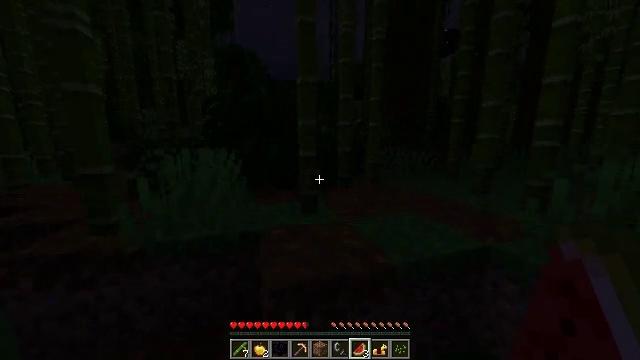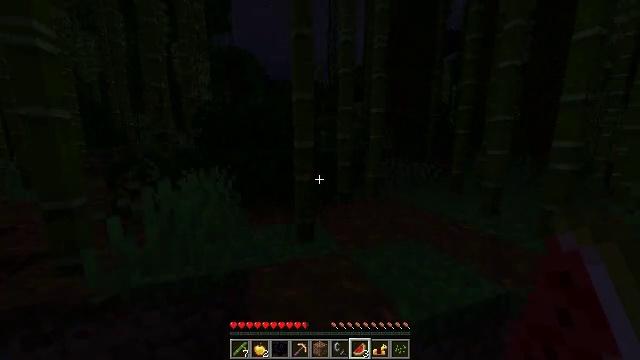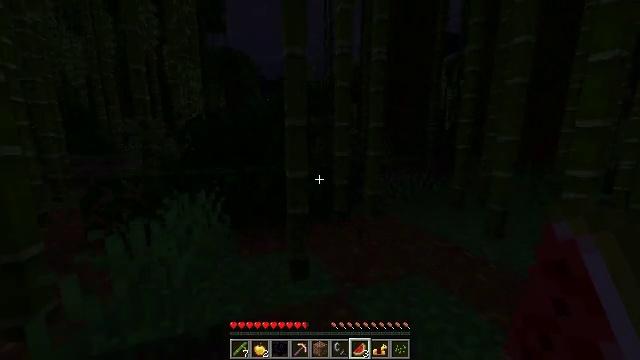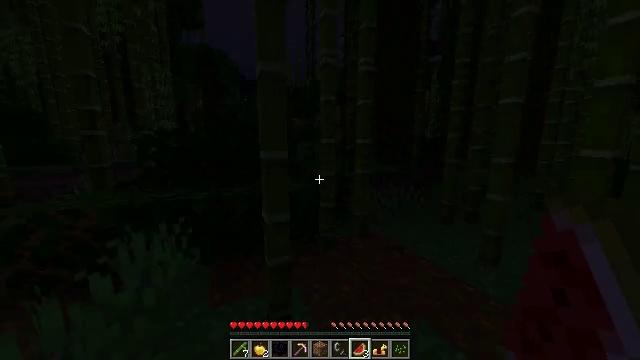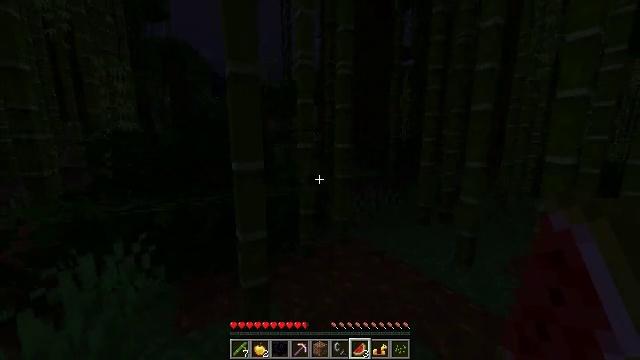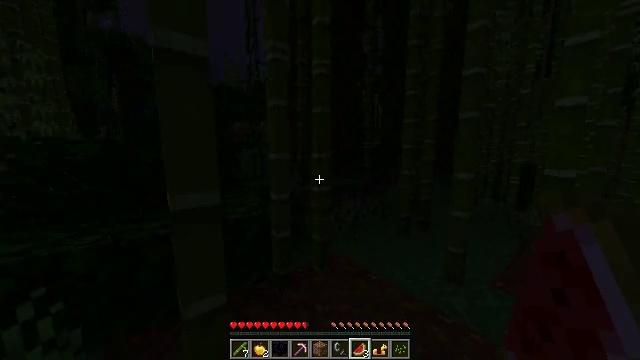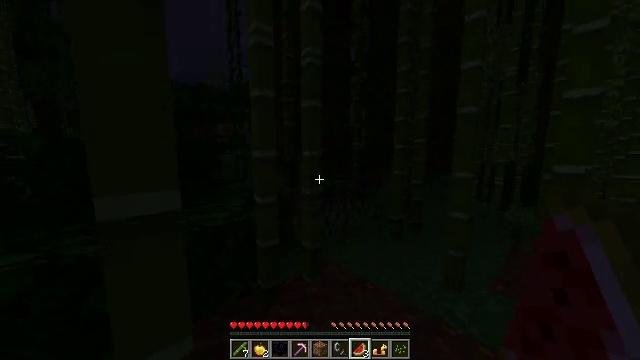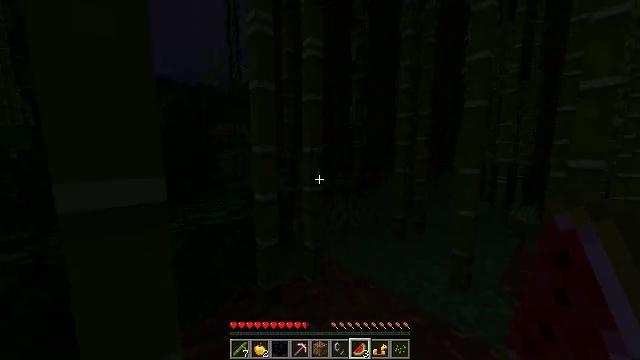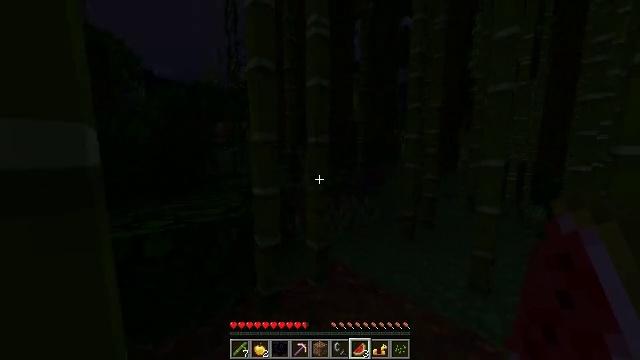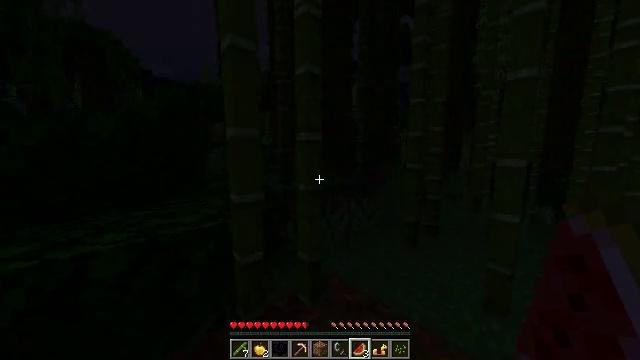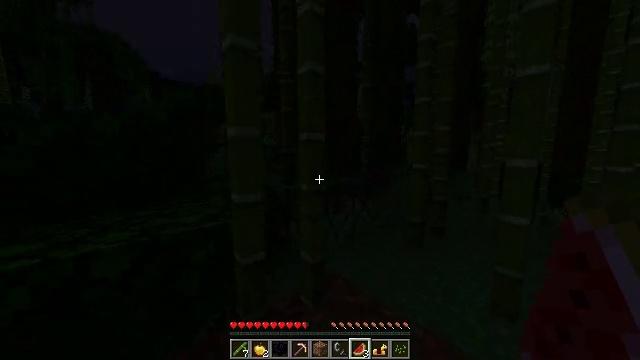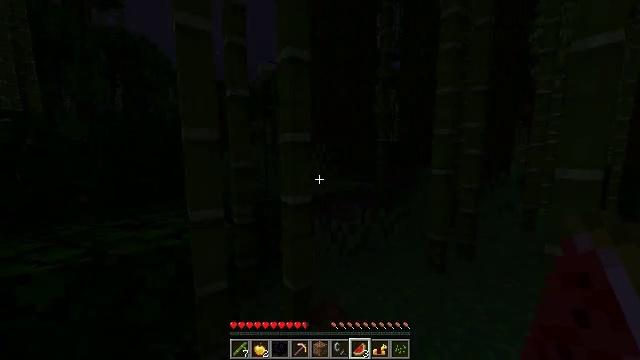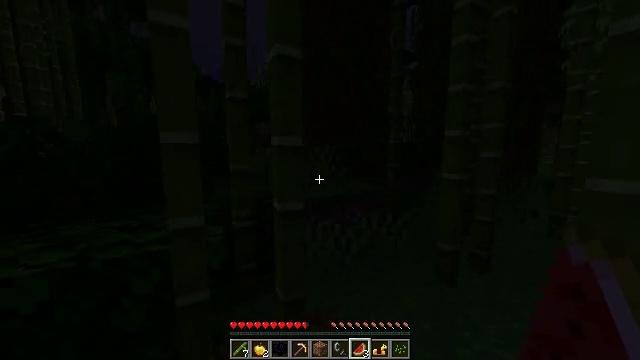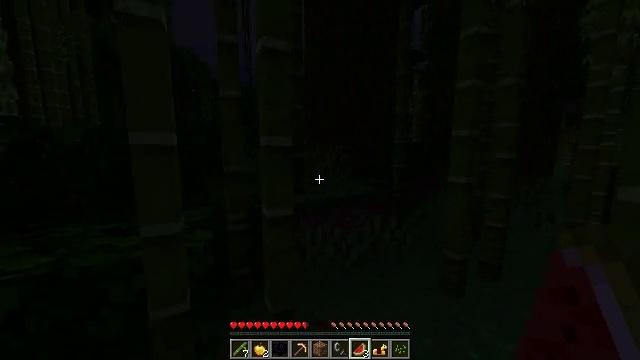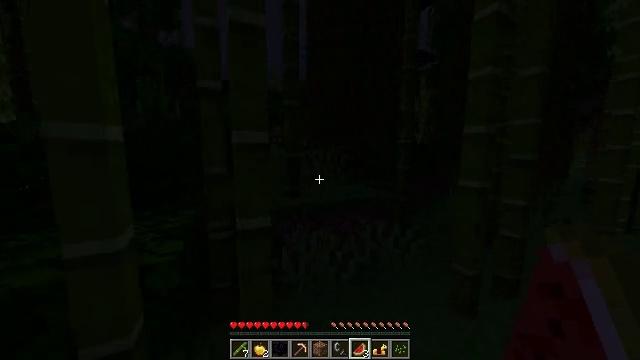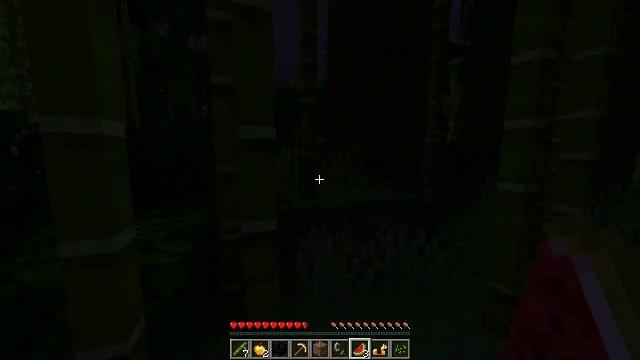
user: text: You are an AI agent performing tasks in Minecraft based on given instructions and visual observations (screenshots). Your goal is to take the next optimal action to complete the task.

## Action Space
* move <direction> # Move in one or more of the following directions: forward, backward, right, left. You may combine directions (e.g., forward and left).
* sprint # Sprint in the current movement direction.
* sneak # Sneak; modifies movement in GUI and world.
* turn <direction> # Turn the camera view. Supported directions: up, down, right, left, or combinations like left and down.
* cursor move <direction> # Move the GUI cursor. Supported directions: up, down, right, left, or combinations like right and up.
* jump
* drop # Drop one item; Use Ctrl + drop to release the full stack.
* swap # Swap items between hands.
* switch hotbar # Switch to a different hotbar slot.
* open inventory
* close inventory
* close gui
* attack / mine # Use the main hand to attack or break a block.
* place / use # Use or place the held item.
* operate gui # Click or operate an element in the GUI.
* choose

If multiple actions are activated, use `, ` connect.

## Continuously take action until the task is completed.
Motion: motion action
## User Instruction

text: Digging the diorite for building material.
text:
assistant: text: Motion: move forward, sprint, jump
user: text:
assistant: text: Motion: move forward, sprint, turn right, jump
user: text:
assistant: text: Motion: move forward, sprint, turn right, jump
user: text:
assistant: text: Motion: move forward, sprint, turn right, jump
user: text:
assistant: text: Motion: move forward, sprint, turn right and up
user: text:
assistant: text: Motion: move forward, sprint, turn right
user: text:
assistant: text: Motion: move forward, sprint
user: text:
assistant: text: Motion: move forward and move right, sprint
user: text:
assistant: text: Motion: move forward and move right, sprint
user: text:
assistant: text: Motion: move forward and move right, sprint, turn left
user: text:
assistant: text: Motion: move forward and move right, sprint, turn left
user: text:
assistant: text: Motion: move forward and move right, sprint, turn left
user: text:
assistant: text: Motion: move forward, sprint, turn left
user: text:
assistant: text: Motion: move forward, sprint, turn left
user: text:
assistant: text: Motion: move forward and move right, sprint, turn left
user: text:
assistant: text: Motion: move forward and move right, sprint, turn left
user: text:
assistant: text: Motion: move forward and move right, sprint, turn left
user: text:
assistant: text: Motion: move forward, sprint, turn left
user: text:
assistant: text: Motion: move forward, sprint, turn left
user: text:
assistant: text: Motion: move forward, sprint, turn left, jump
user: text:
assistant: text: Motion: move forward, sprint, jump
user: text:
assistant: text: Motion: move forward, sprint, jump
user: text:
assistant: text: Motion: move forward, sprint, turn left, jump
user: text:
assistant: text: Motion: move forward, sprint, turn left, jump
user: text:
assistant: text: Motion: move forward, sprint, jump
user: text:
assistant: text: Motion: move forward, sprint, jump
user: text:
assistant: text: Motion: move forward, sprint, turn right, jump
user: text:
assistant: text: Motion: move forward, sprint, turn right, jump
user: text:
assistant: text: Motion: move forward, sprint, jump
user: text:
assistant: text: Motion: move forward and move right, sprint, jump